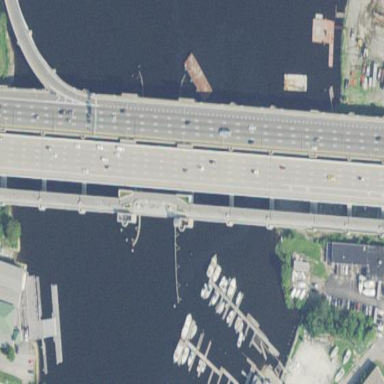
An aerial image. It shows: Bridge with beam structure.